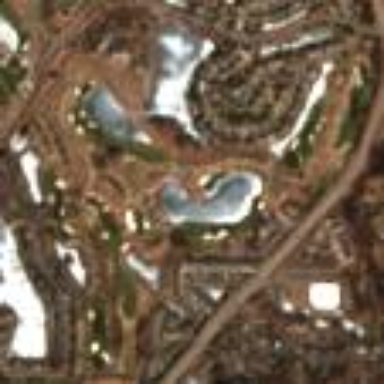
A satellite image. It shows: Golf course surrounded by greenery.